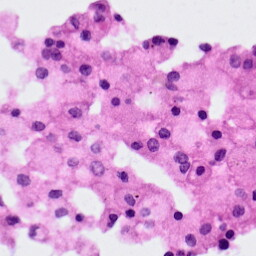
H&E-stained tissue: Lung